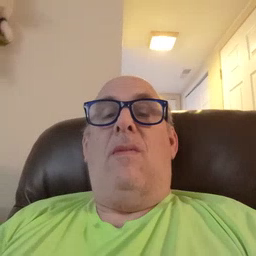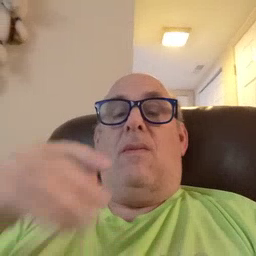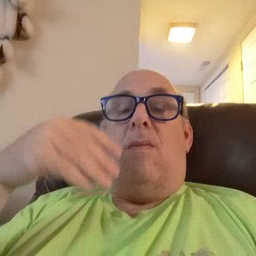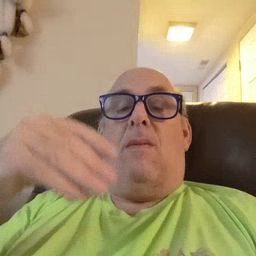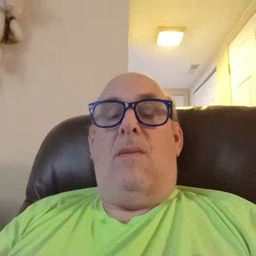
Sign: store